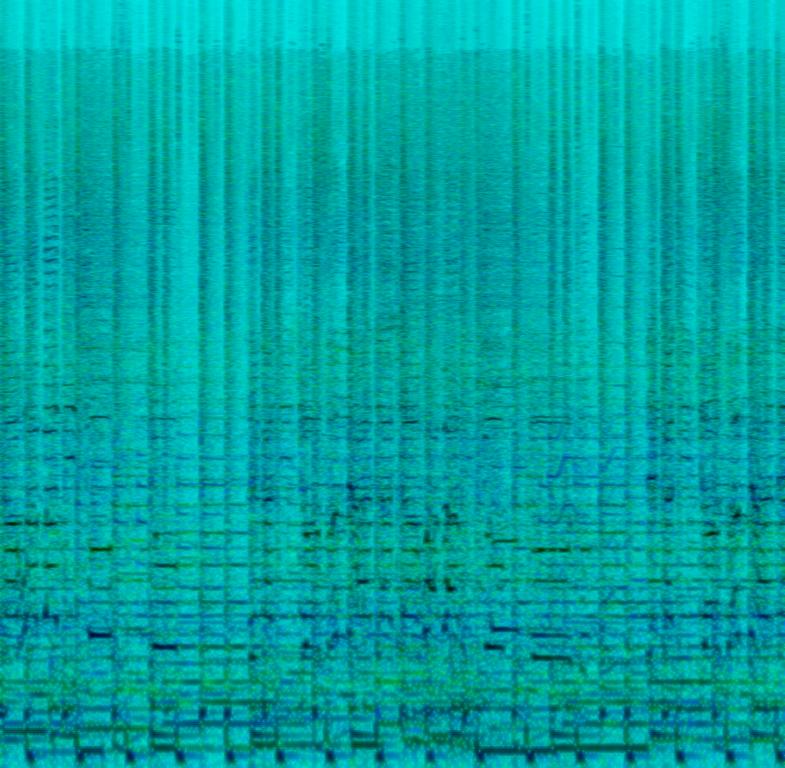
A male vocalist sings this lively African song. The tempo is fast with synthesiser arrangements, bright drumming and African percussive instruments. This song is a happy, cheerful, colourful, infectious ,captivating Nigerian Music.